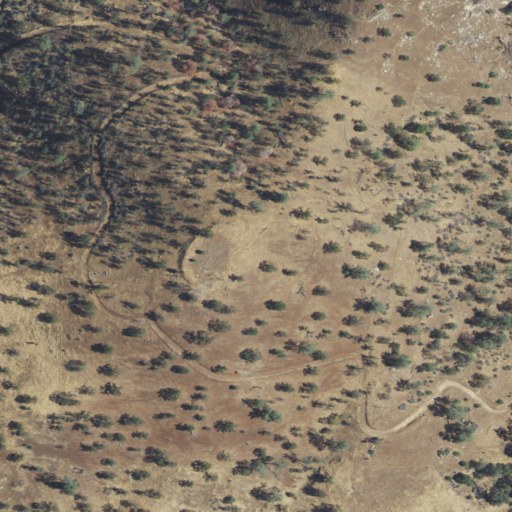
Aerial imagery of mountain in California named Hulbert Mountain containing grassland, shrub, and evergreen forest